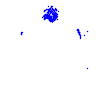
Particle: pion